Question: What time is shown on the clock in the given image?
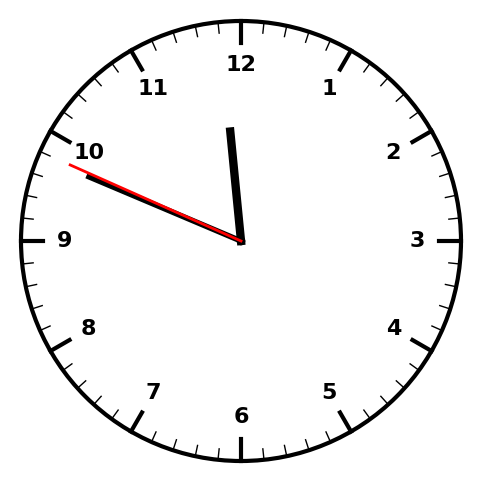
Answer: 11:48:49